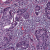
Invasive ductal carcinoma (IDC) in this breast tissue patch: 1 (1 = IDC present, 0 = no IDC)